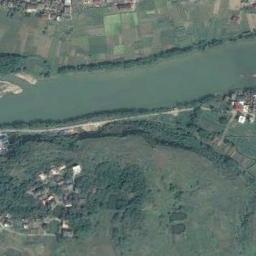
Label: river